Question: I'm stuck at a very ridiculous thing.
I want to remove the divider below the action bar shown in the picture.
how can I do it?
P.S: I want to use my app for API level 8 too

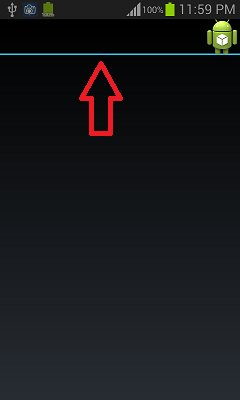
Answer: There's a great tool you can use for generating an ActionBarSherlock compatible Theme. Go to the following link and initialize it with the following settings:
- - -
This will remove the line below the ActionBar and allow you to choose a solid color for the ActionBar itself. If you simply wanted to change the color of that line, you can set the ActionBar style to Transparent and change the Accent color (this is the color chosen for that line)
<URL>